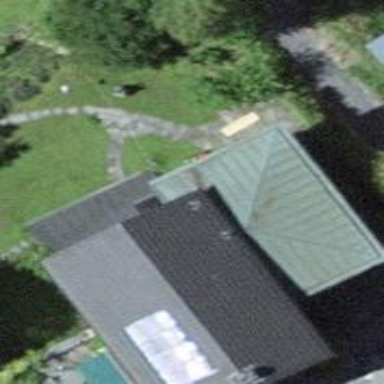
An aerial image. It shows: Group of garages.